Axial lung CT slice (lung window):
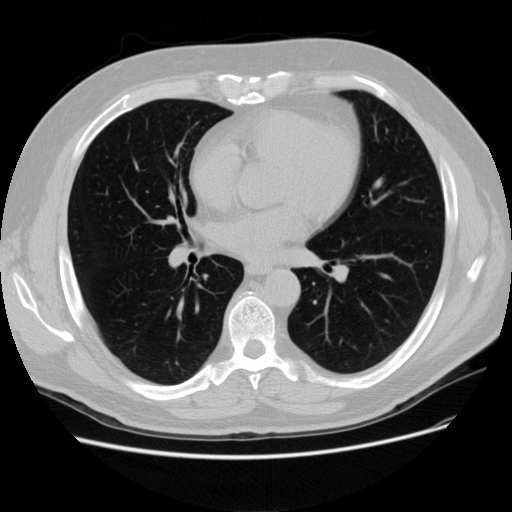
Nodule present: no